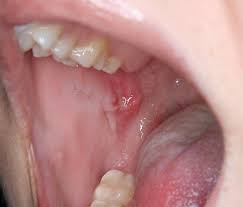
Condition: Mouth Ulcer